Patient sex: F
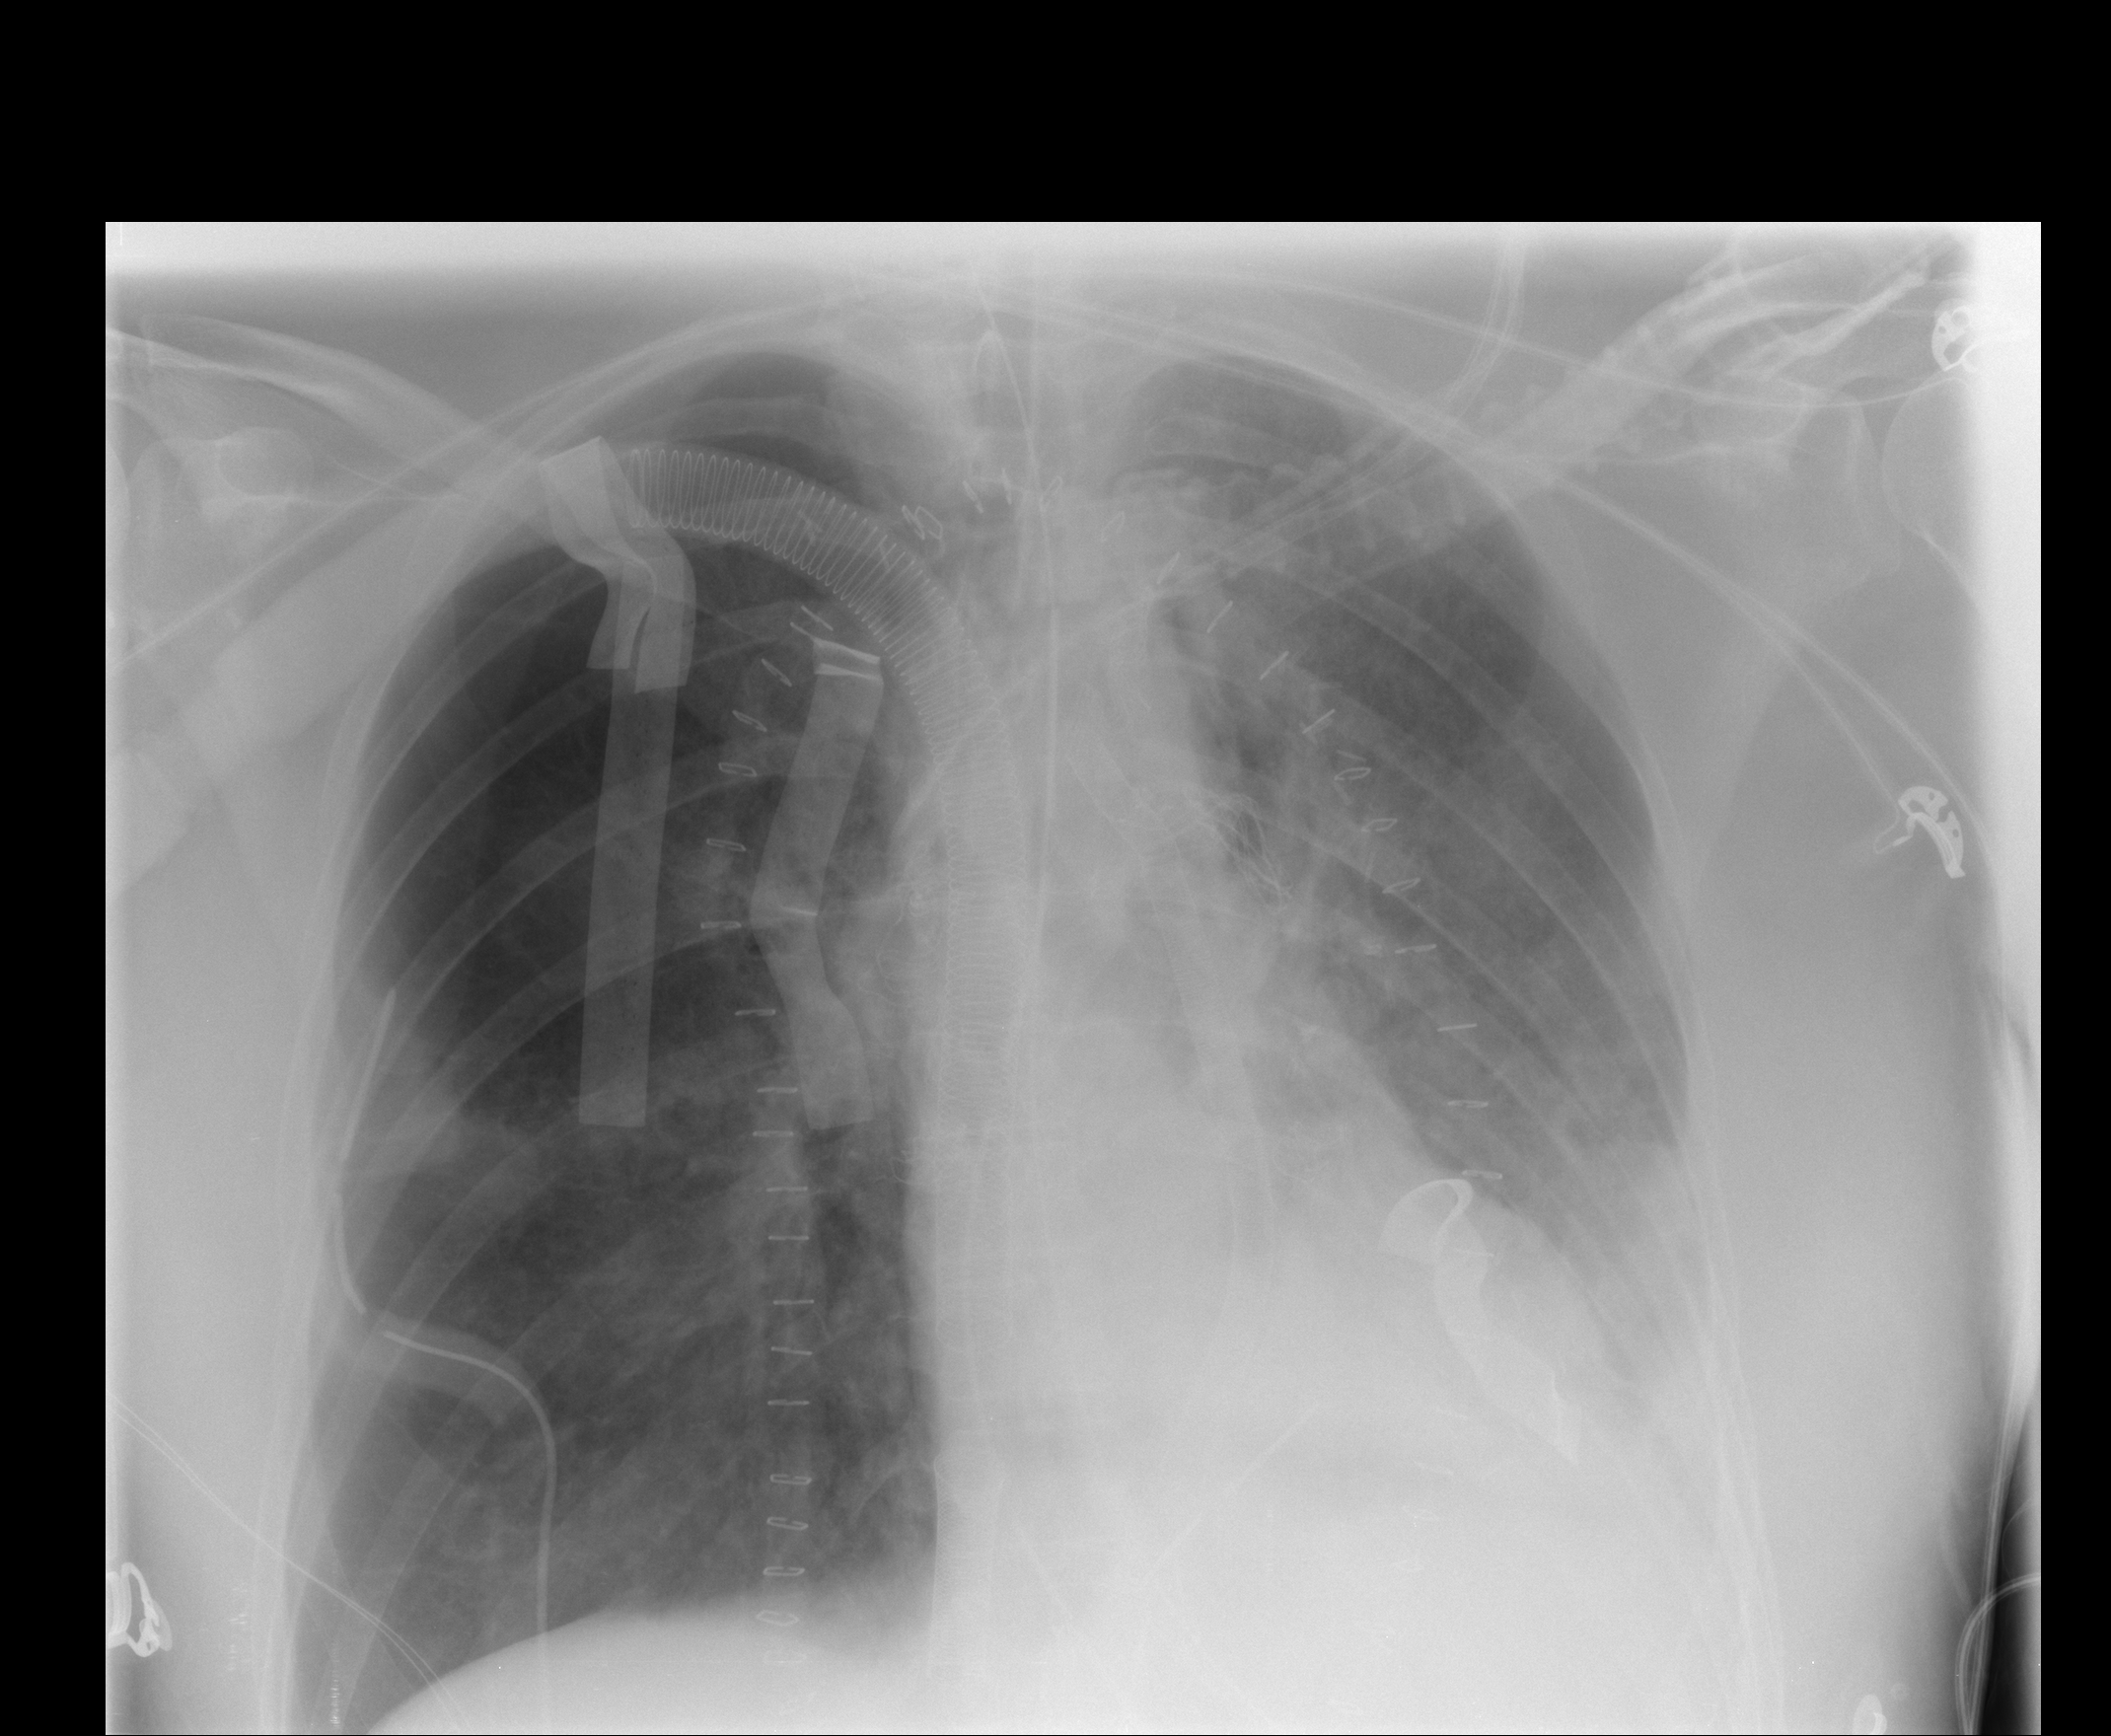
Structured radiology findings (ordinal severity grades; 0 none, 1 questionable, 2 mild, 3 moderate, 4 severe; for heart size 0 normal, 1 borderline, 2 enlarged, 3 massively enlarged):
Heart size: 0
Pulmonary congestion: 2
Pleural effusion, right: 1
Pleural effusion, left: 2
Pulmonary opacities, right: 2
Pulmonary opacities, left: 3
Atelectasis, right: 0
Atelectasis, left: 2